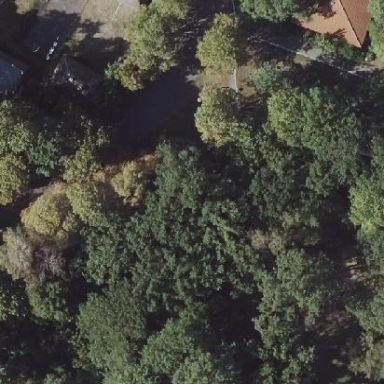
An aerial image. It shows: Woodland with evergreen needle-leaved trees.